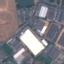
Land use / land cover: Industrial